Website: home-depot
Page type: delivery-shipping
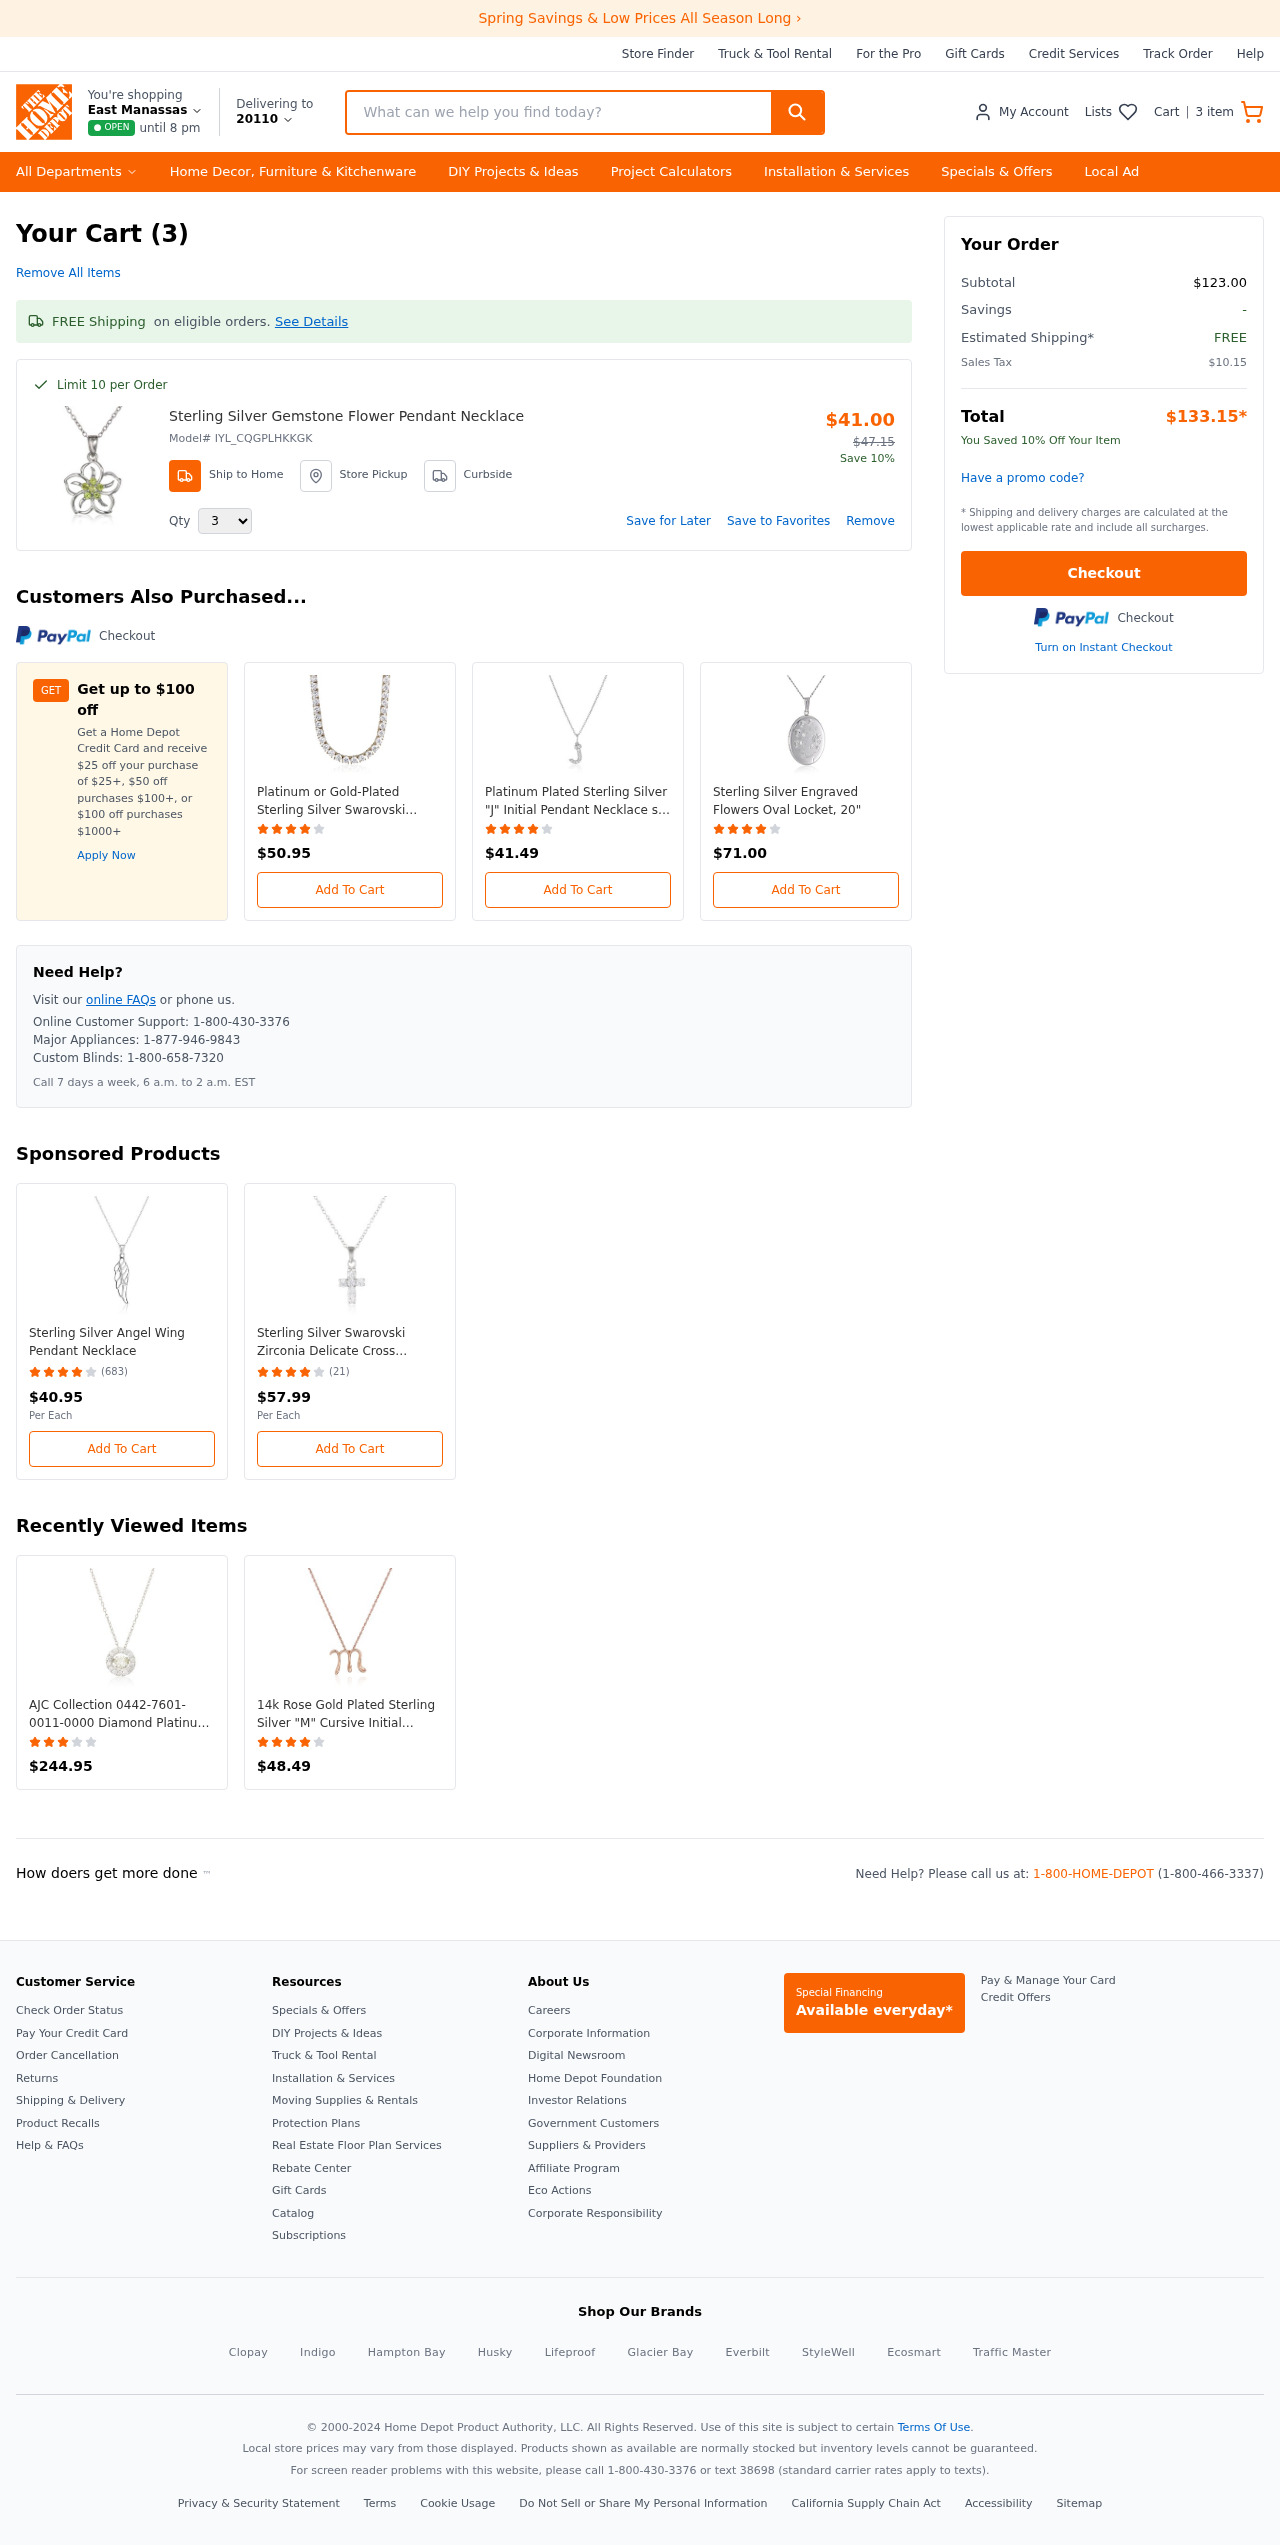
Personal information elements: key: PII_CITY_STATE
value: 20110
Product elements: key: PRODUCT1_NAME
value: Sterling Silver Gemstone Flower Pendant Necklace
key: PRODUCT1_PRICE
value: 41
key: PRODUCT1_QUANTITY
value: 3
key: PRODUCT2_NAME
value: Platinum or Gold-Plated Sterling Silver Swarovski Zirconia Round-Cut Tennis Necklace (5mm), 17"
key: PRODUCT2_PRICE
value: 50.95
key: PRODUCT2_RATING
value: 4.4
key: PRODUCT3_NAME
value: Platinum Plated Sterling Silver "J" Initial Pendant Necklace set with Swarovski Zirconia (.2 cttw)
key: PRODUCT3_PRICE
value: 41.49
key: PRODUCT3_RATING
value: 4.8
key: PRODUCT4_NAME
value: Sterling Silver Engraved Flowers Oval Locket, 20"
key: PRODUCT4_PRICE
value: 71
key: PRODUCT4_RATING
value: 4.8
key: PRODUCT5_NAME
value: Sterling Silver Angel Wing Pendant Necklace
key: PRODUCT5_NUM_RATINGS
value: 683
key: PRODUCT5_PRICE
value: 40.95
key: PRODUCT5_RATING
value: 4.6
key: PRODUCT6_NAME
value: Sterling Silver Swarovski Zirconia Delicate Cross Pendant Necklace, 18.5"
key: PRODUCT6_NUM_RATINGS
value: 21
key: PRODUCT6_PRICE
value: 57.99
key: PRODUCT6_RATING
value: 4.3
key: PRODUCT7_NAME
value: AJC Collection 0442-7601-0011-0000 Diamond Platinum Pt900 Necklace
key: PRODUCT7_PRICE
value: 244.95
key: PRODUCT7_RATING
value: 3.8
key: PRODUCT8_NAME
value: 14k Rose Gold Plated Sterling Silver "M" Cursive Initial Pendant Necklace, 18"
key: PRODUCT8_PRICE
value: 48.49
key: PRODUCT8_RATING
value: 4.7
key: PRODUCT1_MODEL_ID
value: IYL_CQGPLHKKGK
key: PRODUCT1_ORIGINAL_PRICE
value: $47.15
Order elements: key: ORDER_NUM_ITEMS
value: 3
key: ORDER_NUM_ITEMS
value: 3 item
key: ORDER_SUBTOTAL
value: $123.00
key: ORDER_TAX
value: $10.15
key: ORDER_TOTAL
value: $133.15
Search elements: key: HEADER_SEARCH
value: What can we help you find today?